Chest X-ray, PA view. Patient: 36 years old, sex F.
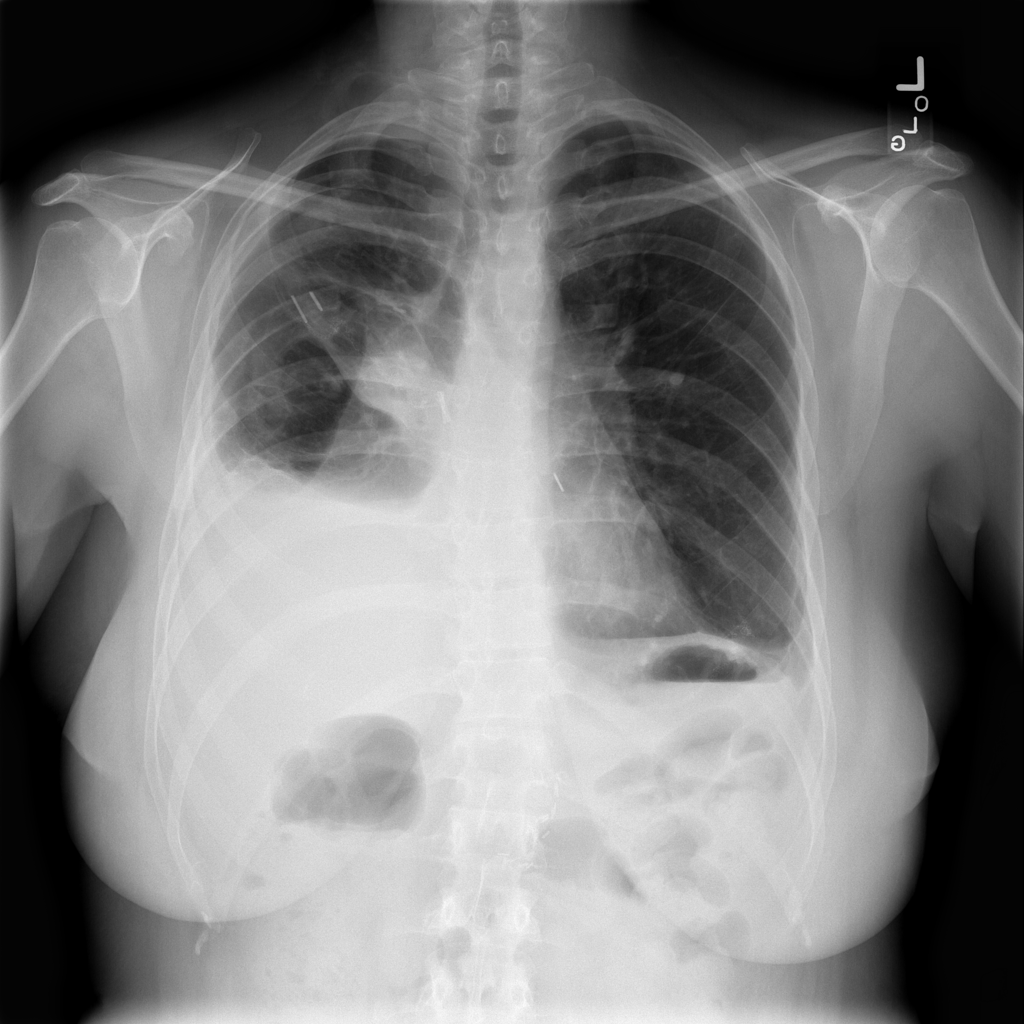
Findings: Effusion